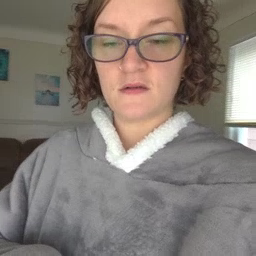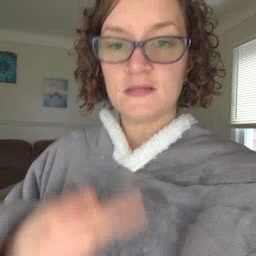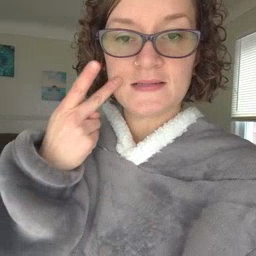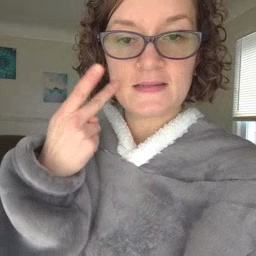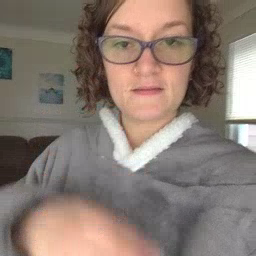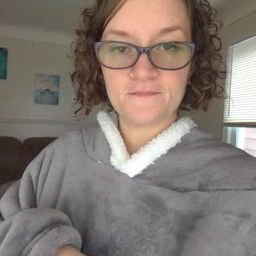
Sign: kitty